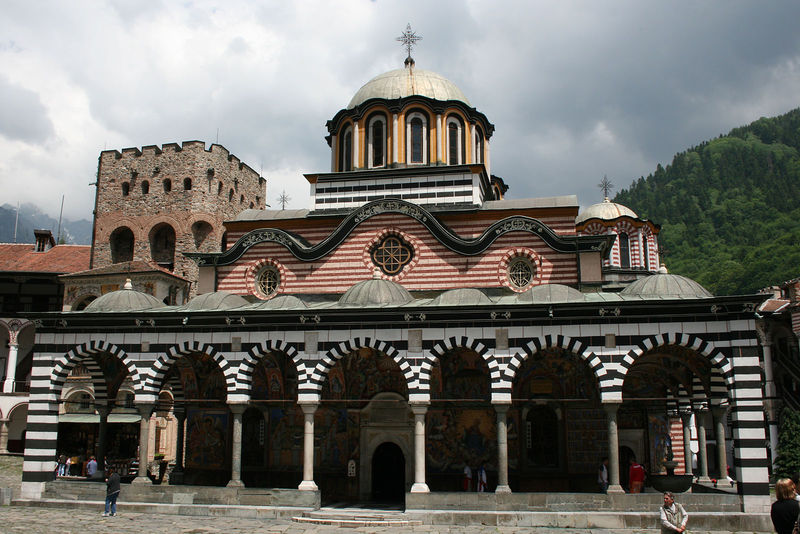
Titel: Rila-Kloster
Institution: Bulgarien, Rilagebirge
Schlagwörter: wolken, kirche, turm, italien, kuppel, gestreift, streifen, foto, bögen, glockenturm, kirch, kreuz, rundfenster, dom, schwarzweiss, arkaden, fresken, basilika, russisch, kreuzgang, tambour, kuppelkirche, rotweiss, hagia sofia, byzantinisch, metallkreuz, zebra, wald berg, ibyzantinsiche